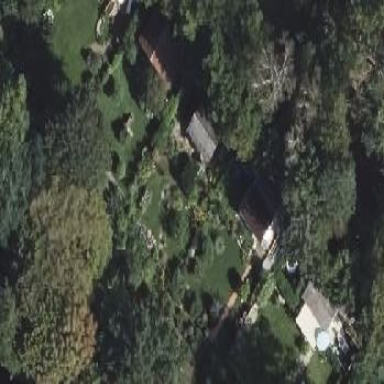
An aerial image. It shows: Garden area used as allotments.